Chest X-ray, PA view. Patient: 64 years old, sex M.
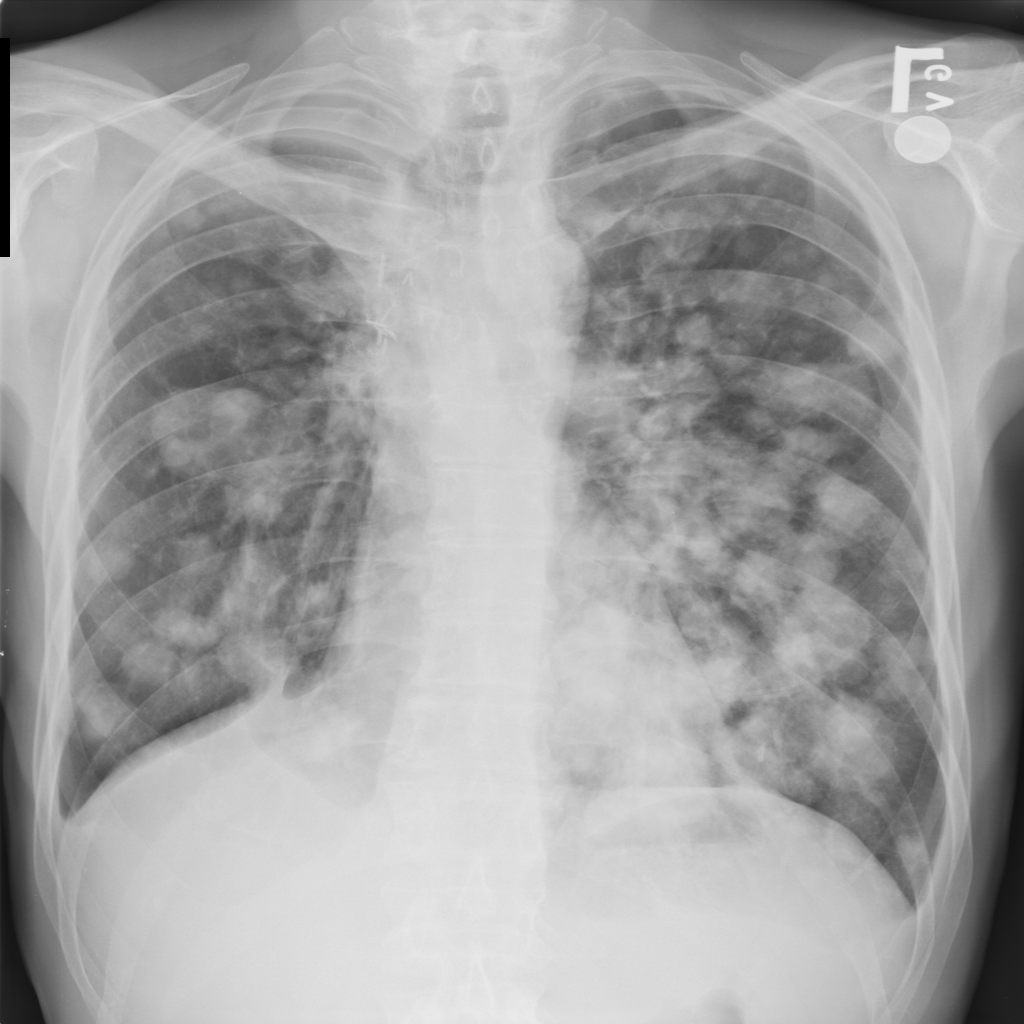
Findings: No Finding